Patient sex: M
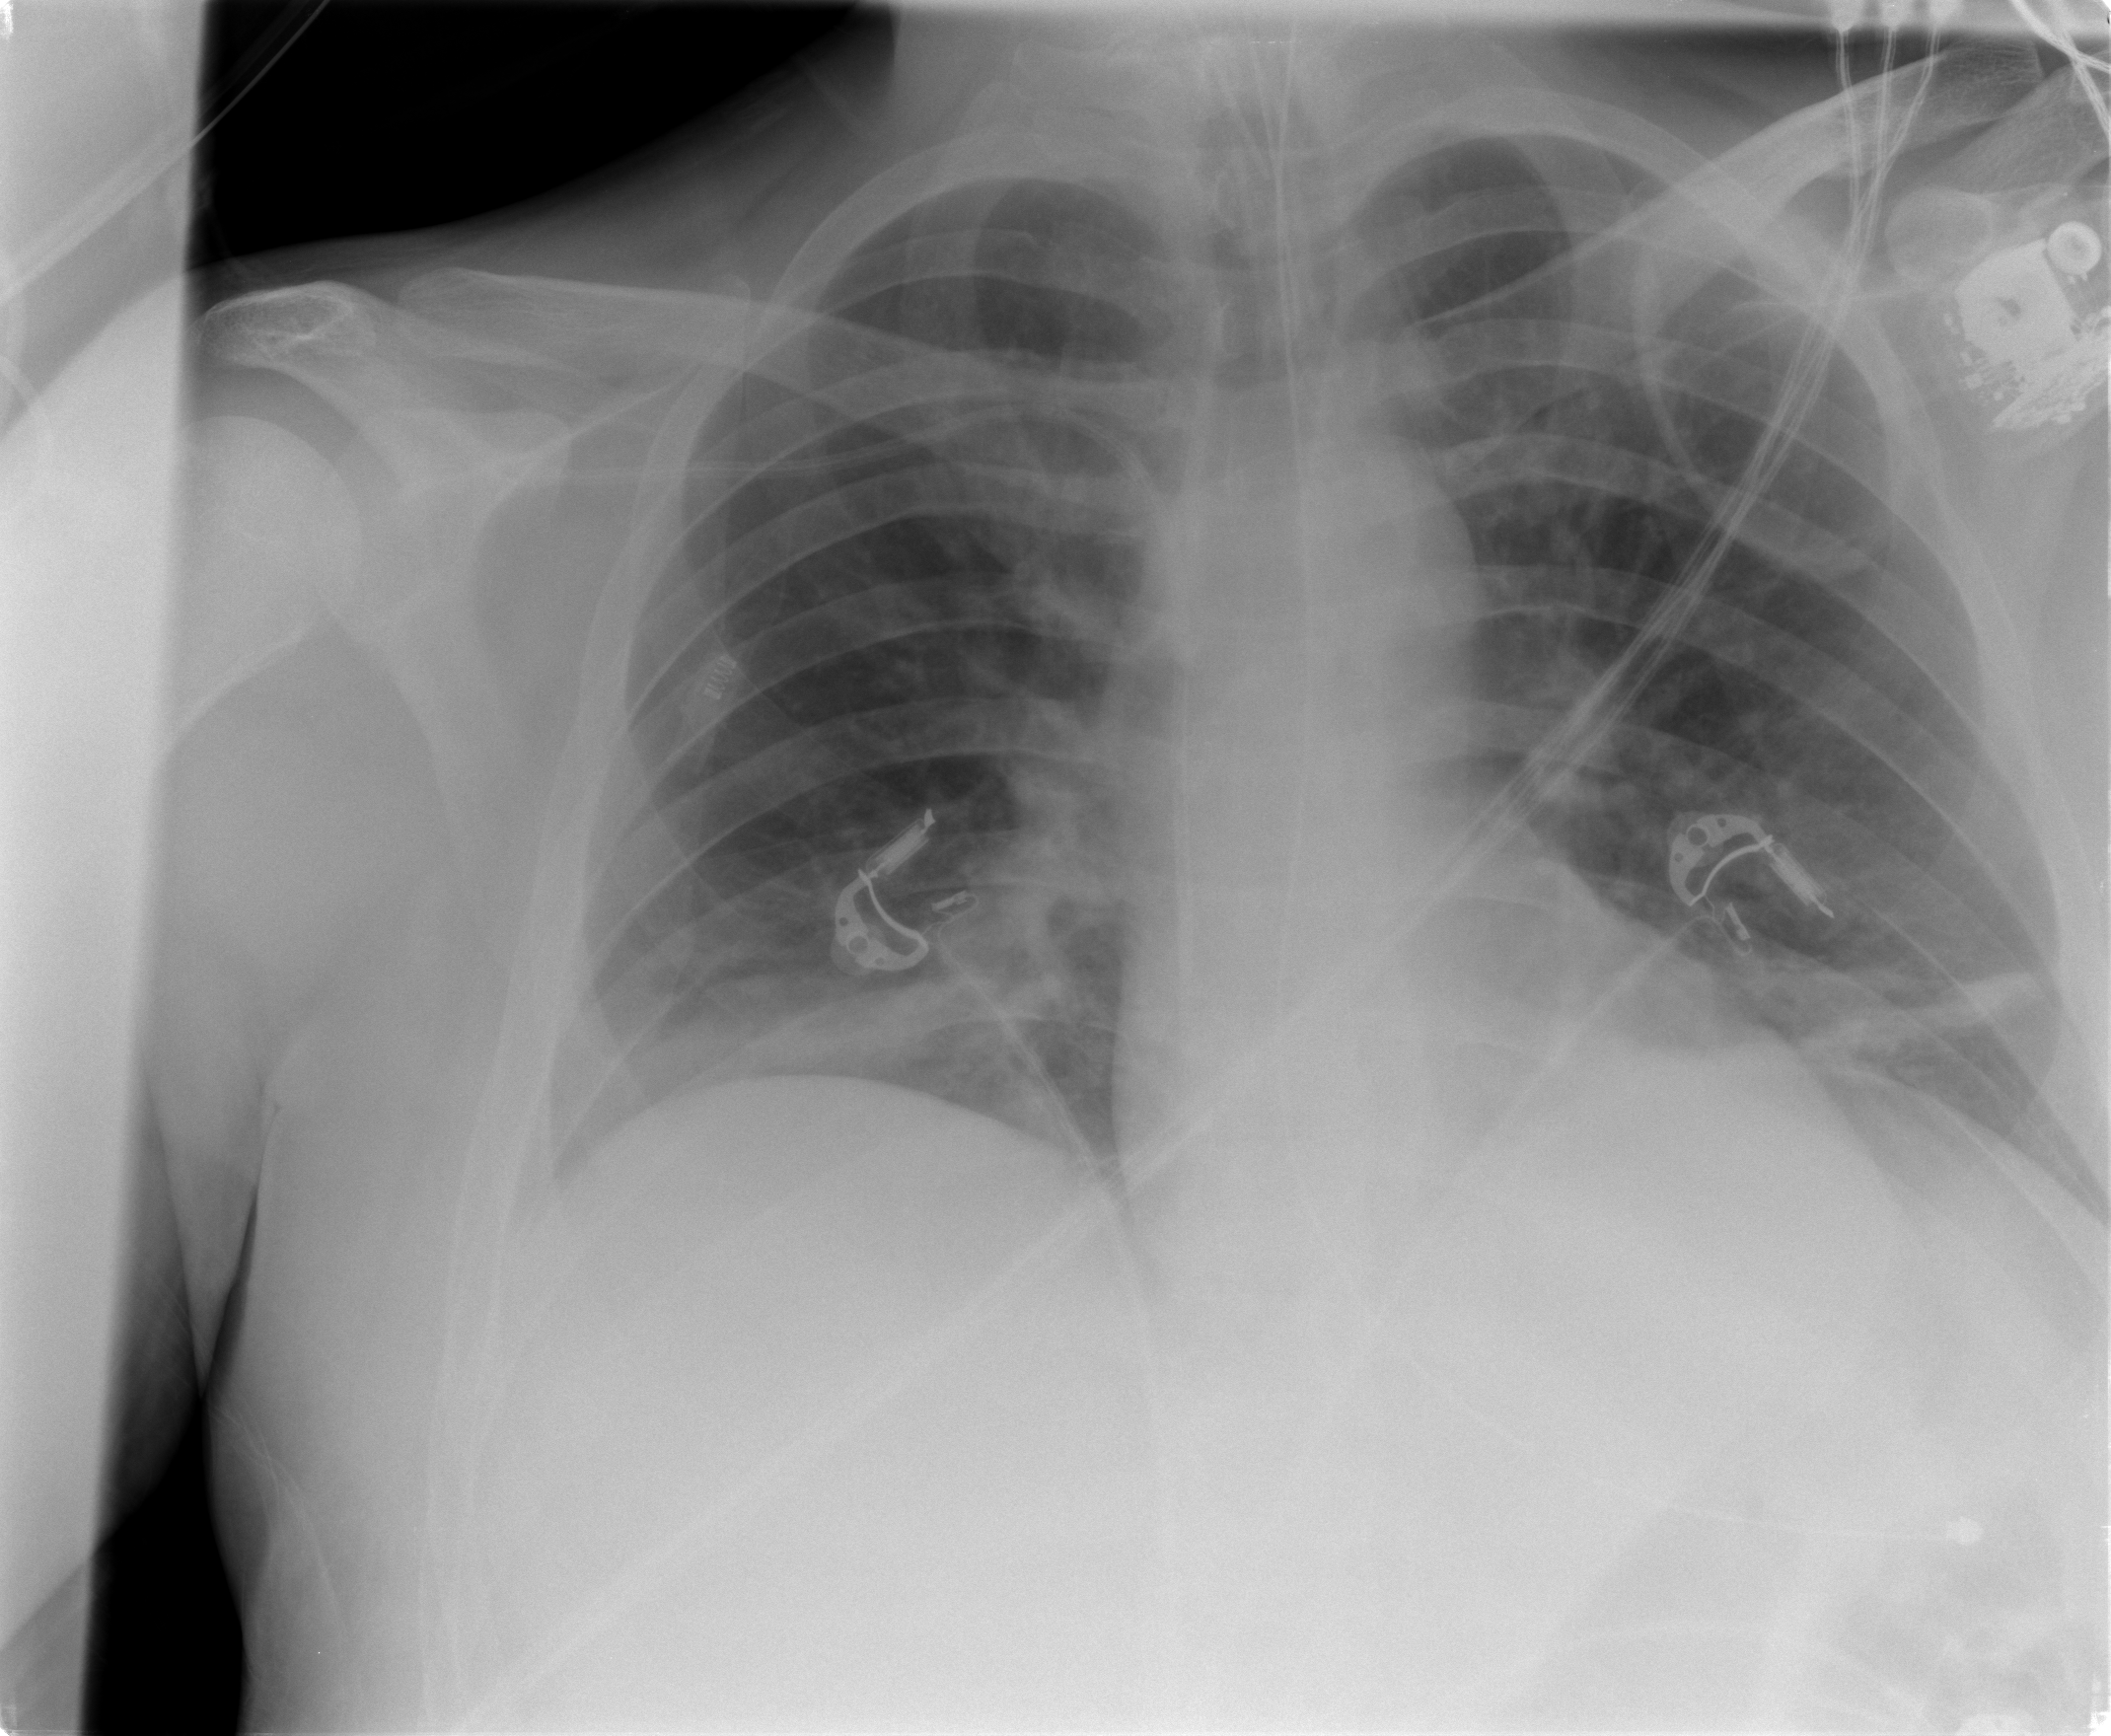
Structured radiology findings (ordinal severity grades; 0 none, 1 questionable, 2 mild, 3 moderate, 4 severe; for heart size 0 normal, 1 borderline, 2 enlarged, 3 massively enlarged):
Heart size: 0
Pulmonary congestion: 0
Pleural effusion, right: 0
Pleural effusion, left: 0
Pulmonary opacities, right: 1
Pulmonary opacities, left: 0
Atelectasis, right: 2
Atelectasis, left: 2